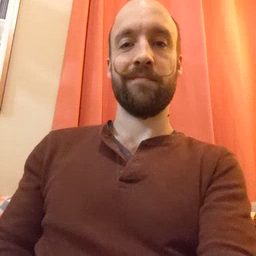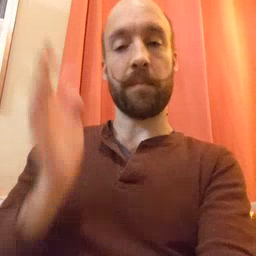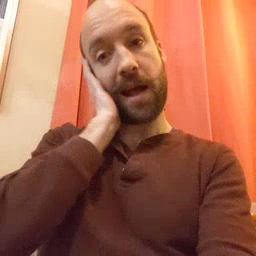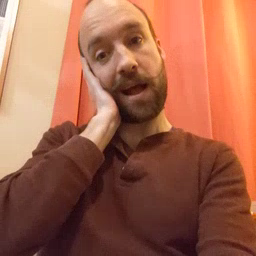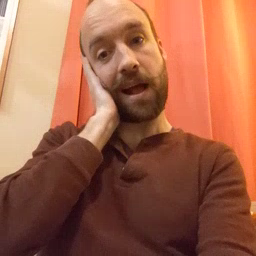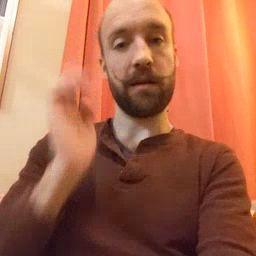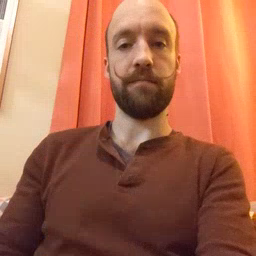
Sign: bed